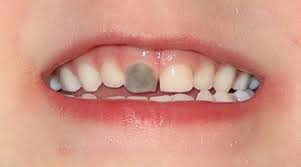
Condition: Tooth Discoloration